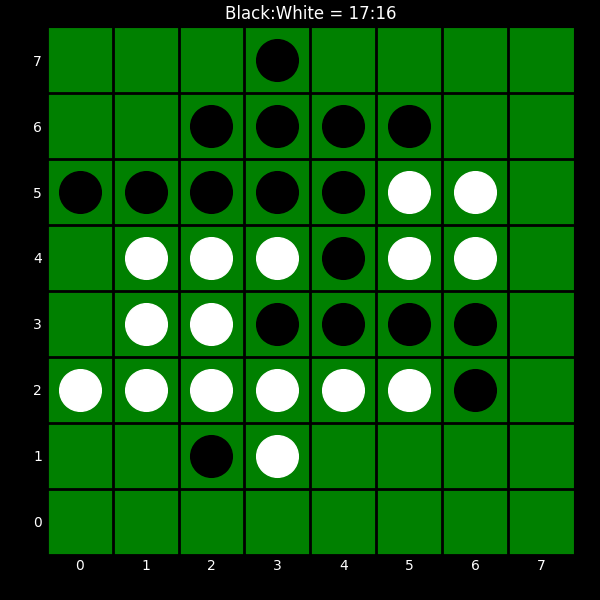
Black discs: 17
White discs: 16